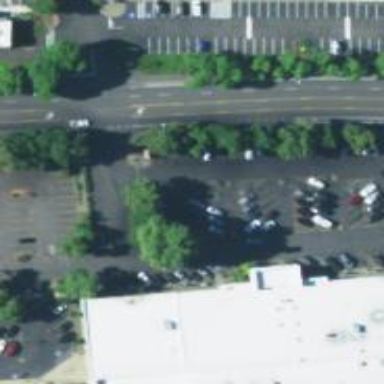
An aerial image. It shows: Parking space is available.